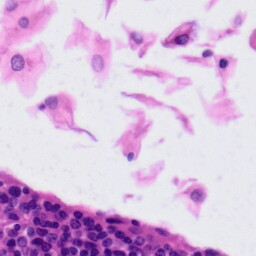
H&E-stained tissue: Tonsil